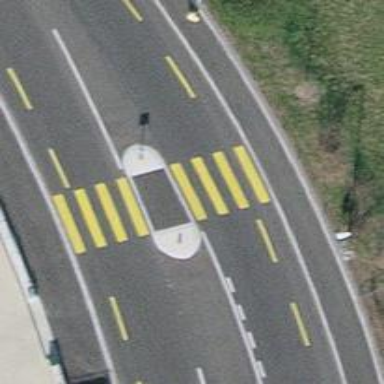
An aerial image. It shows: Marked pedestrian crossing with zebra designation and central island.